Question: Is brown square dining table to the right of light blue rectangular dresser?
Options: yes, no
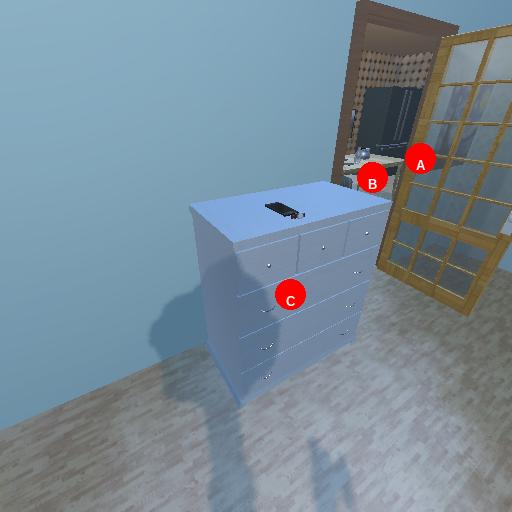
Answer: yes